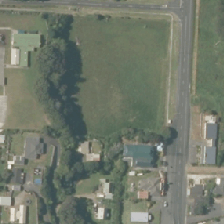
Land cover: high_producing_grassland